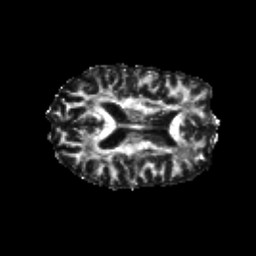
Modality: FA
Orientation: axial
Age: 35
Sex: male
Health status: healthy
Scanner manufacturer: siemens
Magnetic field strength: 3 T
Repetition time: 10.8 s
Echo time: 0.082 s